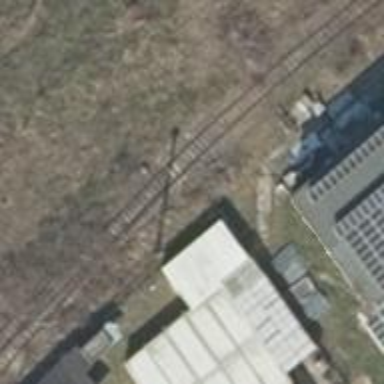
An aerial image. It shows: Railway yard.